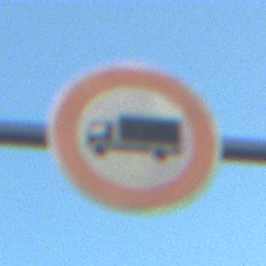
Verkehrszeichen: VerbotFuerKraftfahrzeugeUeberDreiKommaFuenfTonnen
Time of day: SunriseSunset
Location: Outdoor (RoadRail)
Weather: Clear
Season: NotSpecified
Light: Natural